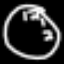
Label: clock